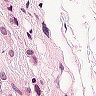
Metastatic tissue present: yes